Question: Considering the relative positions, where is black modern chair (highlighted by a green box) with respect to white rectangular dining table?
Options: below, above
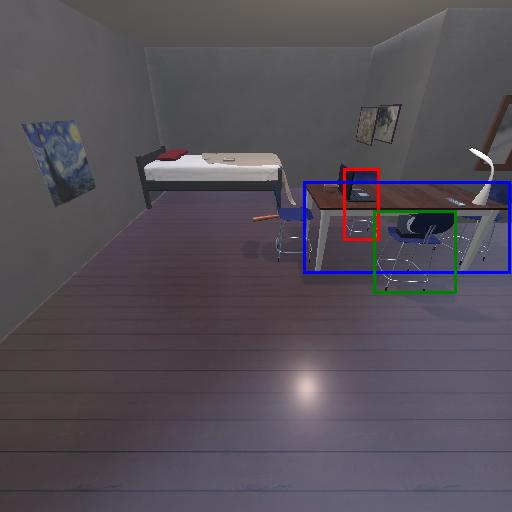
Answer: below